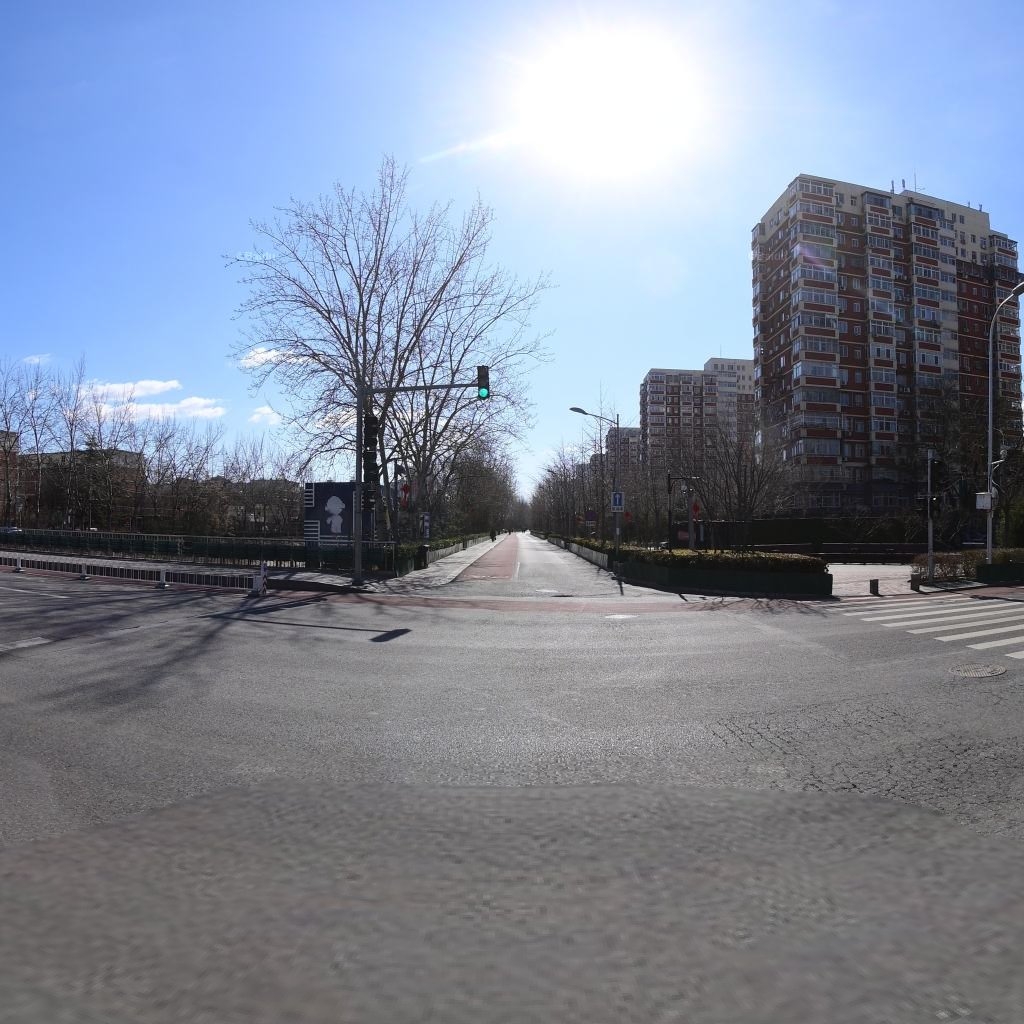
Region: Xicheng
Road damage annotations: alligator crack, manhole cover